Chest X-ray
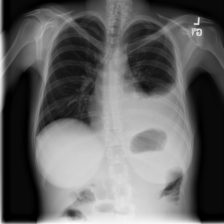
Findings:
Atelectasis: negative
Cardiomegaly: negative
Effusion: positive
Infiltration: negative
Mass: negative
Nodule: negative
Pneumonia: negative
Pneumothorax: negative
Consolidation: negative
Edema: negative
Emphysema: negative
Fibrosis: negative
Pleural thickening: negative
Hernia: negative